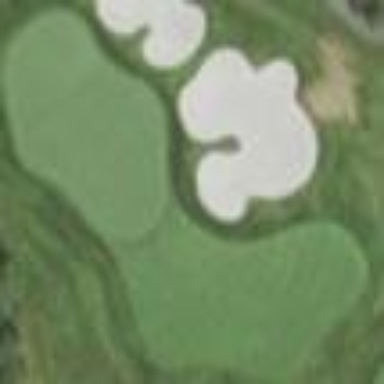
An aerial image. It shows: Golf fairway surrounded by grass.